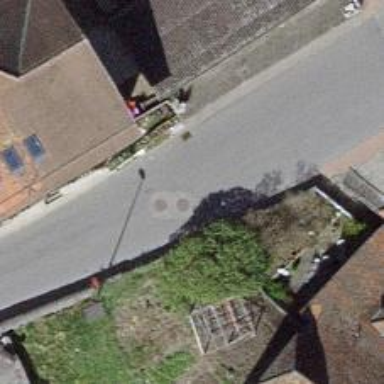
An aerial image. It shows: Living street.